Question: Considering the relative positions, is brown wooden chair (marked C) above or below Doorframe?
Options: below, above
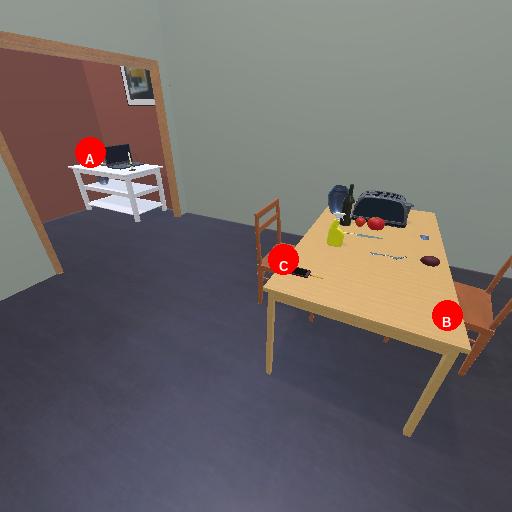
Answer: below